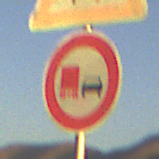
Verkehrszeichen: UeberholverbotKraftfahrzeuge
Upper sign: FussgaengerLinks
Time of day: SunriseSunset
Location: Outdoor (Nature)
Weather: Clear
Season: NotSpecified
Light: Natural